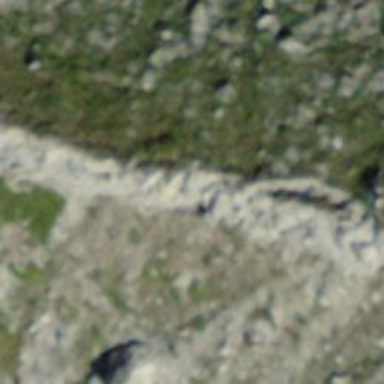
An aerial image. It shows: Path with excellent trail visibility on the ground.